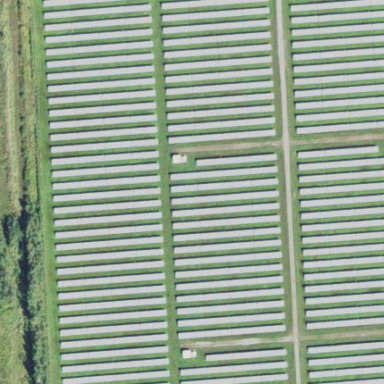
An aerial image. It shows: Solar power generator using photovoltaic panels.